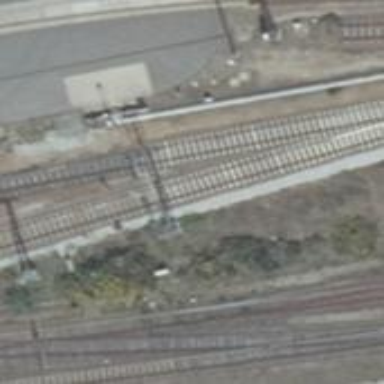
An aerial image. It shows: Railway signal.